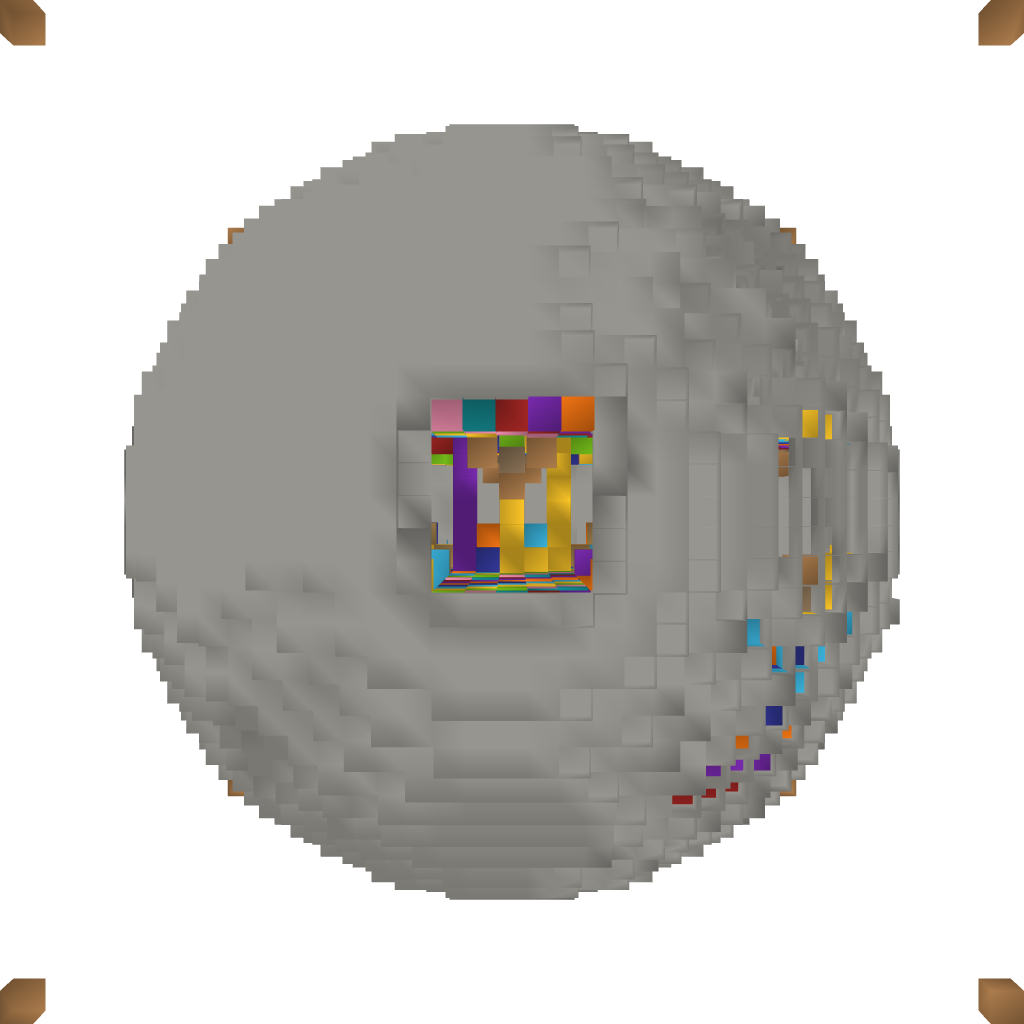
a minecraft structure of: PVP Play Arena